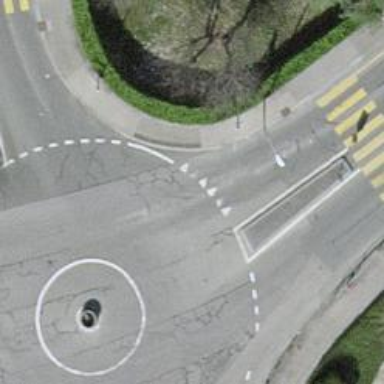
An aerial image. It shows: Secondary road with asphalt surface leading to roundabout.